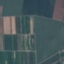
Label: AnnualCrop